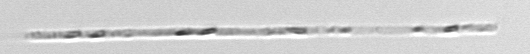
Label: Leptocylindrus